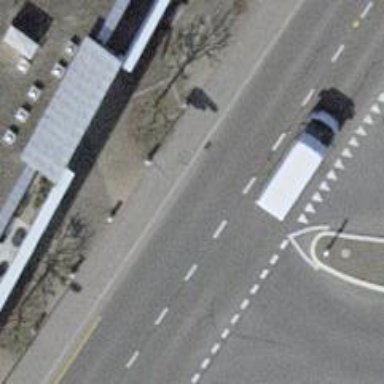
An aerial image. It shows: Asphalt road with sidewalks on both sides. The road is classified as primary highway.